Field crop: maize
Growth stage: 2
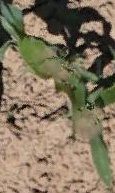
Species: maize